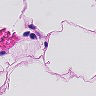
Metastatic tissue present: no